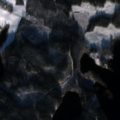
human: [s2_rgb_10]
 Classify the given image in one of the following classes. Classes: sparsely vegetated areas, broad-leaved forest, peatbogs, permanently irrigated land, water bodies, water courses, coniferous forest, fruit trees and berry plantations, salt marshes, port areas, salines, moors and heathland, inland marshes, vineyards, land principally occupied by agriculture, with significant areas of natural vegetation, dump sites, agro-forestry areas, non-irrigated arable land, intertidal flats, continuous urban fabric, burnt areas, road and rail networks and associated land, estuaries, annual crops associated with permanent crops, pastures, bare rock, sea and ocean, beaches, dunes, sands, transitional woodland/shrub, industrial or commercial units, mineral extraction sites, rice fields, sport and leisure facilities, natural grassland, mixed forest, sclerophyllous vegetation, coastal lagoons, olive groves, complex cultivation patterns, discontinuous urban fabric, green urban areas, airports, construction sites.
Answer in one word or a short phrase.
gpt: coniferous forest, mixed forest, water bodies